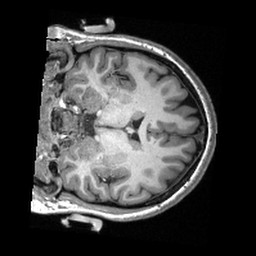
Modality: T1w
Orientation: coronal
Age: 20
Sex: female